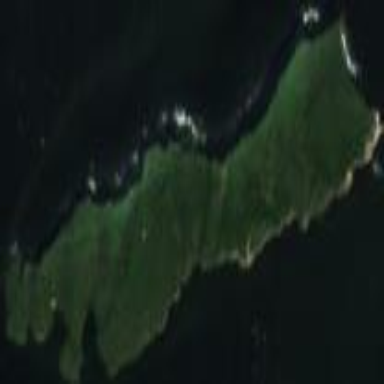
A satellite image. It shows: Island with natural coastline.